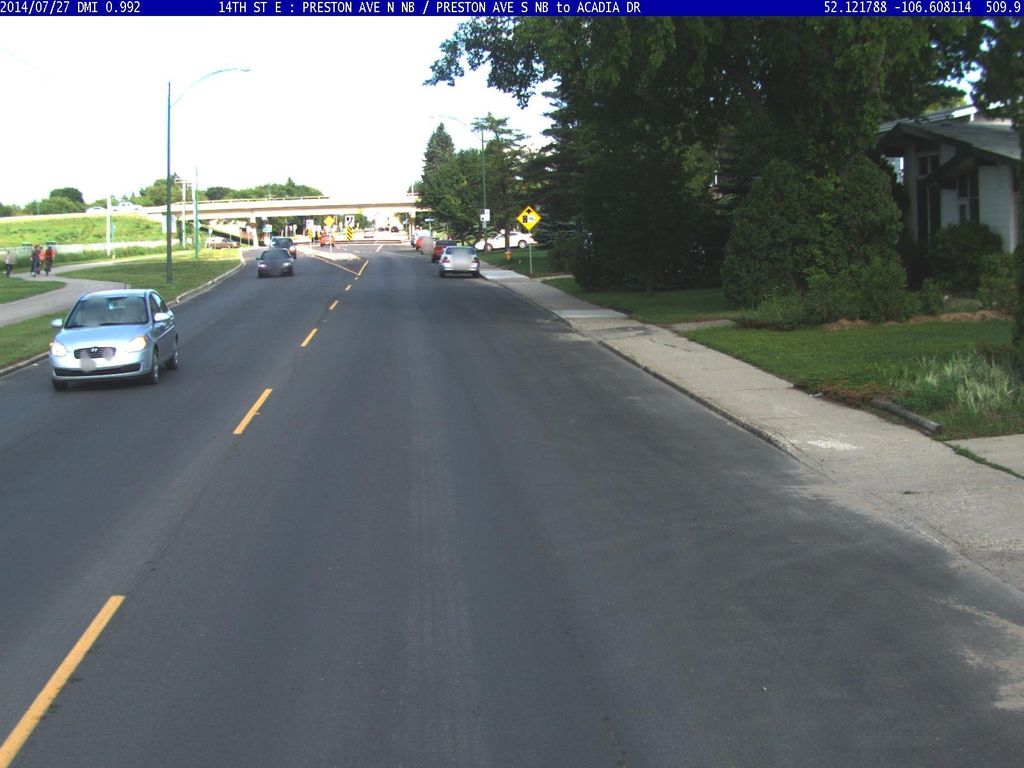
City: saskatoon